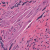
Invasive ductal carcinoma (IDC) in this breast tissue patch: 1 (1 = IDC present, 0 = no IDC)